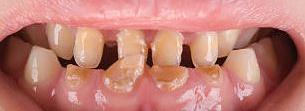
Condition: hypodontia